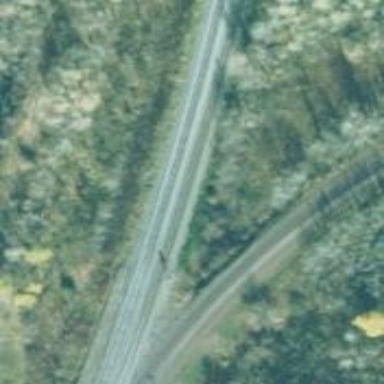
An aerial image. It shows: Railway track.